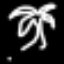
Label: palm tree